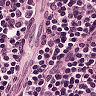
Metastatic tissue present: no